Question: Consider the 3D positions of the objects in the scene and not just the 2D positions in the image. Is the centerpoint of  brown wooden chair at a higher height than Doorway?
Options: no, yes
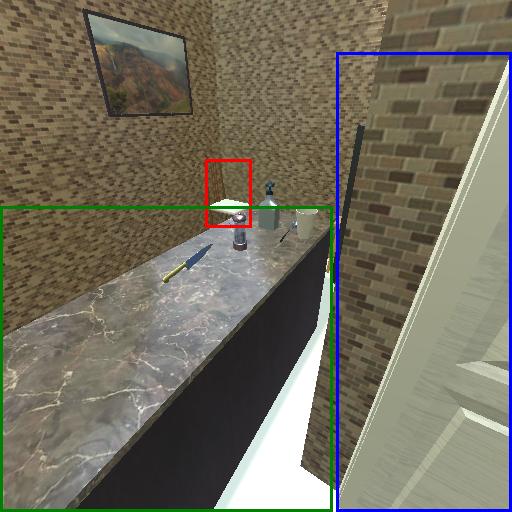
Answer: no